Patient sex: M
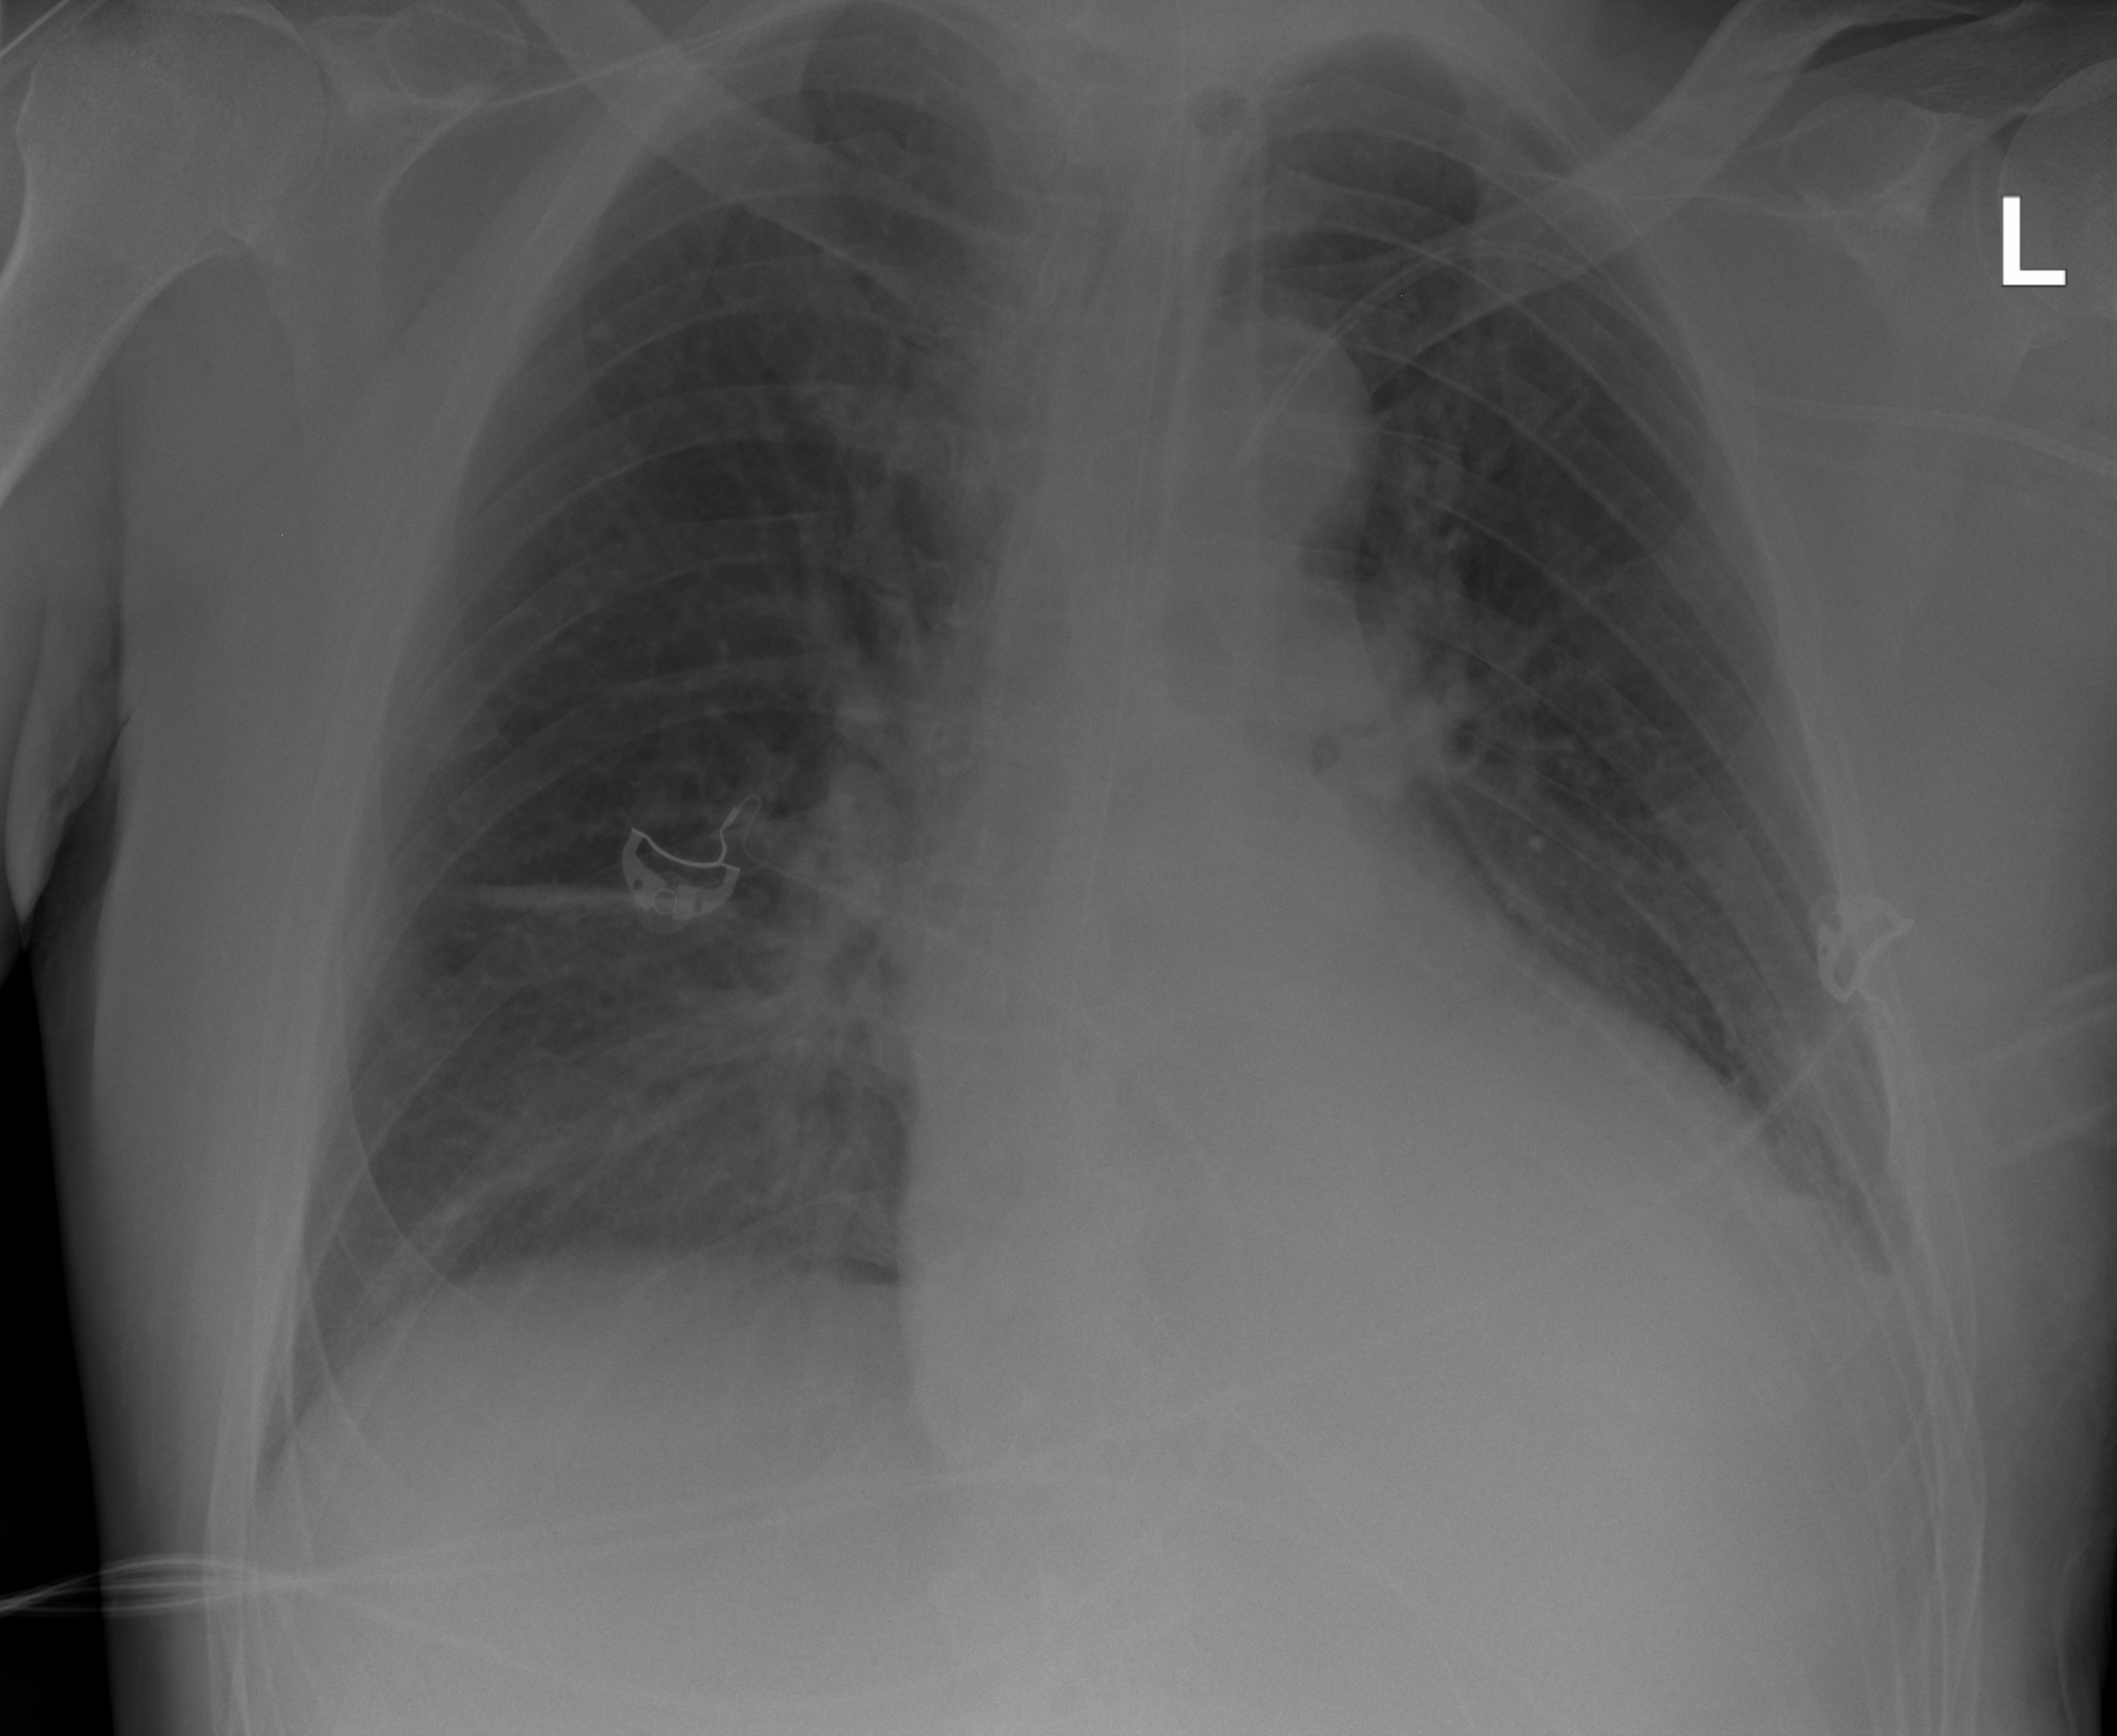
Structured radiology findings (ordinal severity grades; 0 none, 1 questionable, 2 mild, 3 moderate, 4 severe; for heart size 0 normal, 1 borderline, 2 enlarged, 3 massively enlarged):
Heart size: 2
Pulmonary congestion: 0
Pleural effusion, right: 0
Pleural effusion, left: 2
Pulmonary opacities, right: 2
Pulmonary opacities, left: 2
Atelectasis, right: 2
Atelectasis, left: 2